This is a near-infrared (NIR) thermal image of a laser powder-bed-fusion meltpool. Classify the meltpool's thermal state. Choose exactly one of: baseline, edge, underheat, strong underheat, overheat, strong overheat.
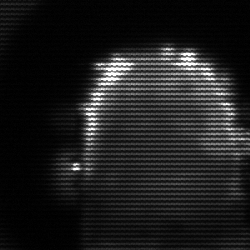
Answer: baseline